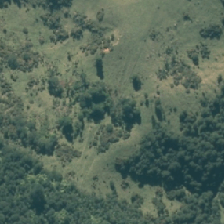
Land cover: grose_broom